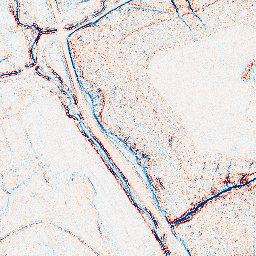
Category: edge_preserving
Decomposition family: bilateral
Decomposition parameters: d: 5
sigma_color: 50
sigma_space: 150
Upsampling method: fft_zeropad
Upsampling parameters: scale: 8
Upsampling scale: 8